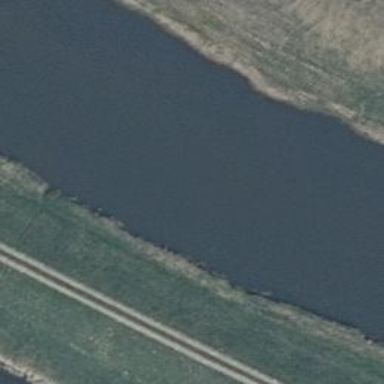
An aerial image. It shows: Canal.